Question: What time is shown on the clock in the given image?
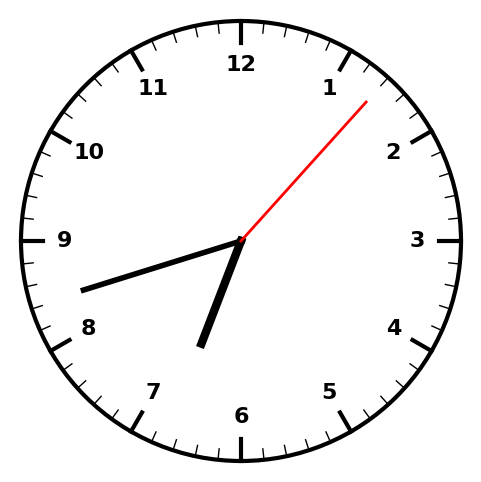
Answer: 06:42:07